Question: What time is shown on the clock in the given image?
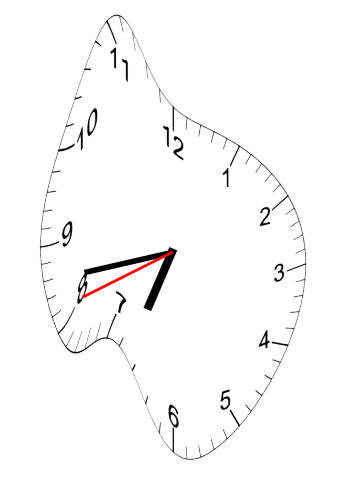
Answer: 06:42:41